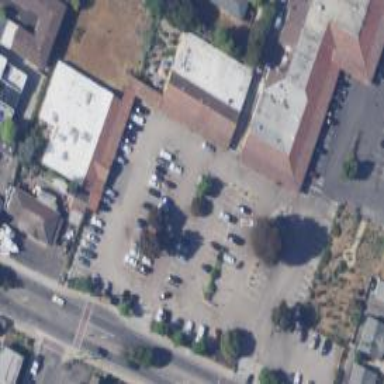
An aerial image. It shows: Marketplace.